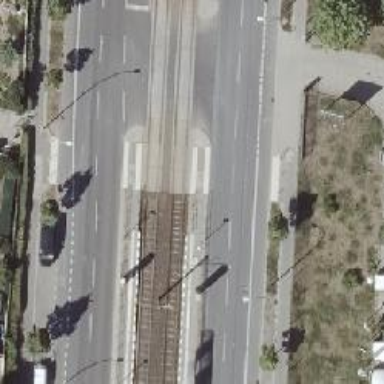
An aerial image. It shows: Uncontrolled crossing on footway with pedestrian island.